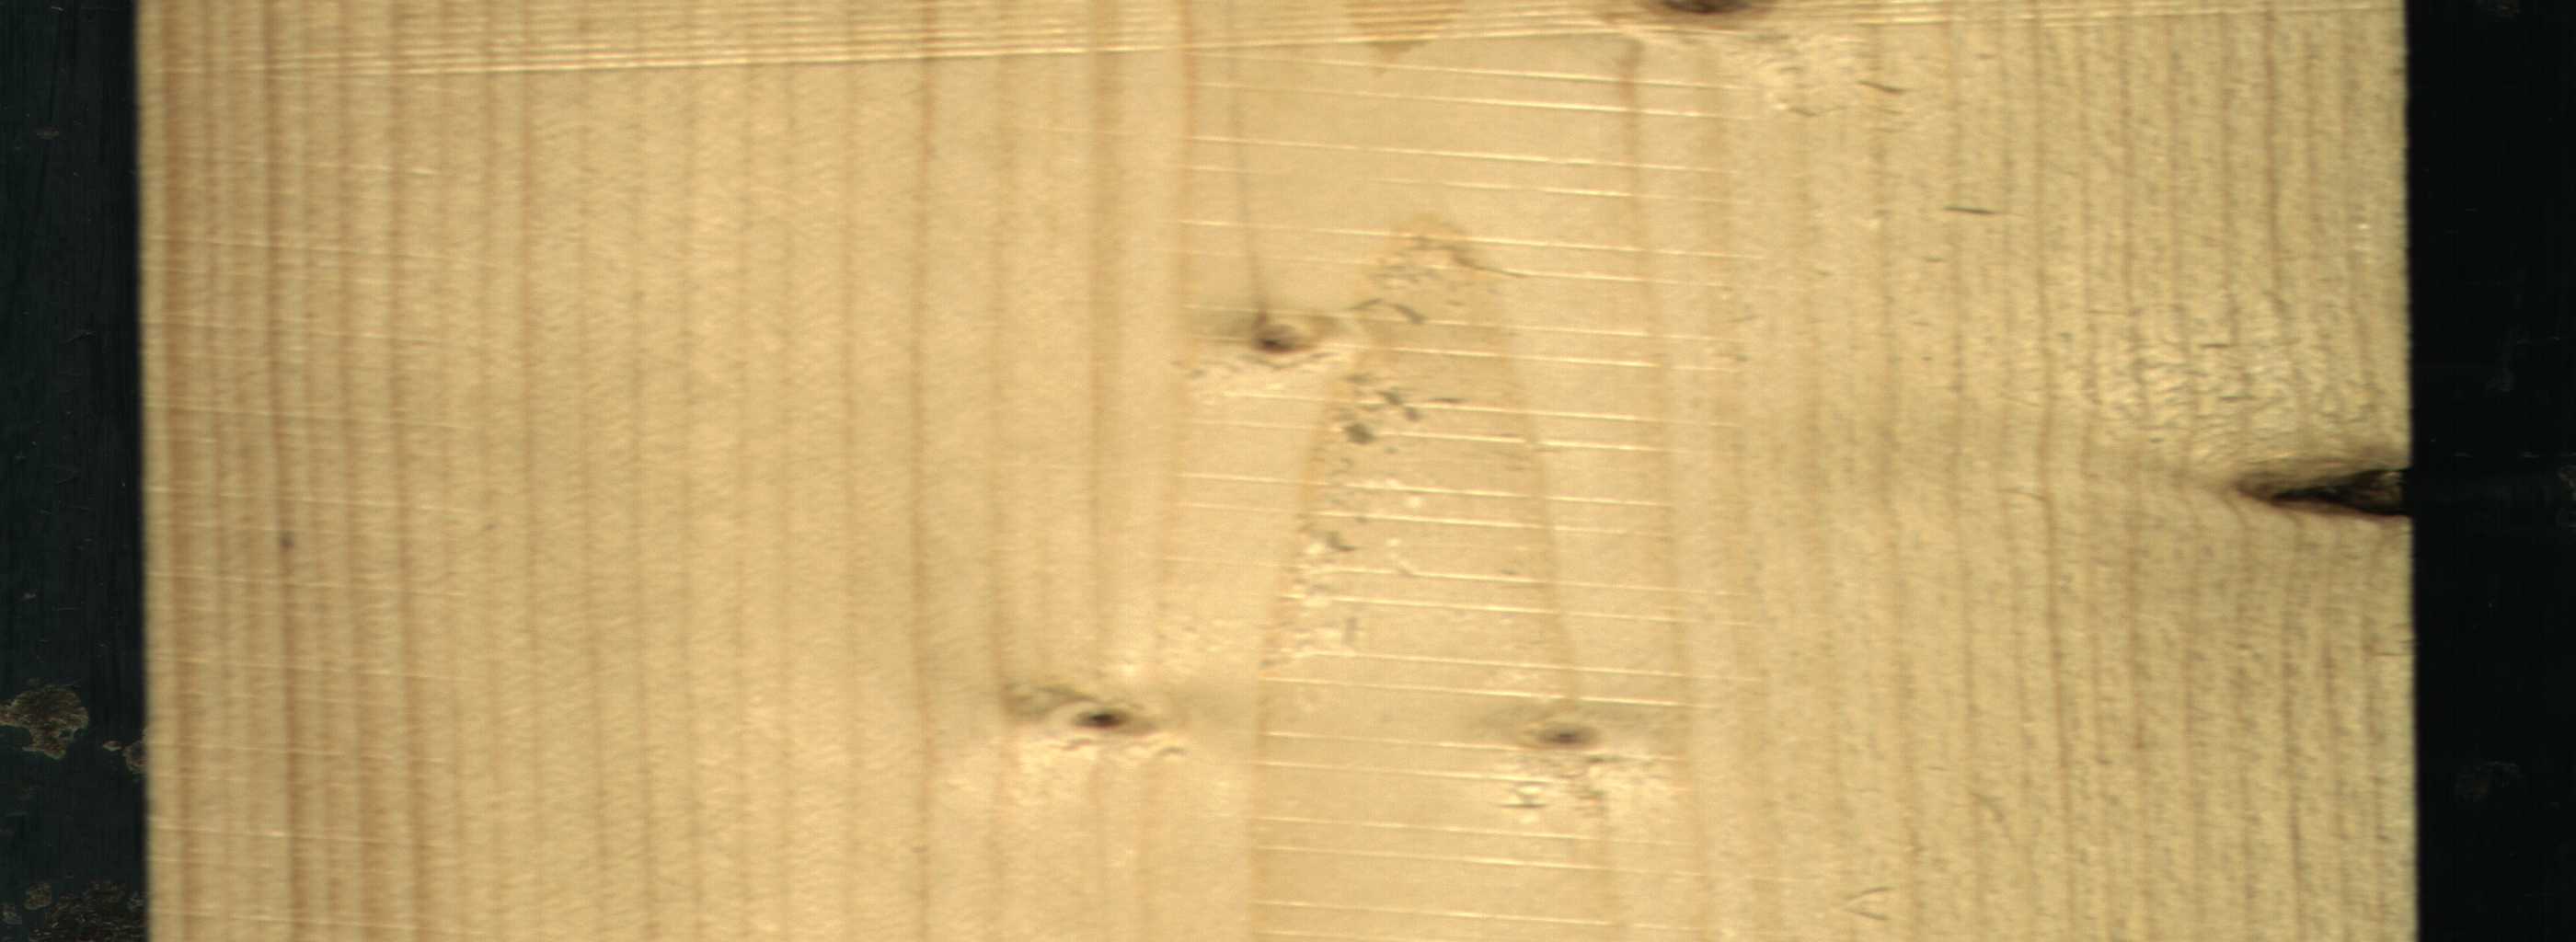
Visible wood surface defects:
Dead_Knot
Live_Knot
Live_Knot
Live_Knot
Live_Knot